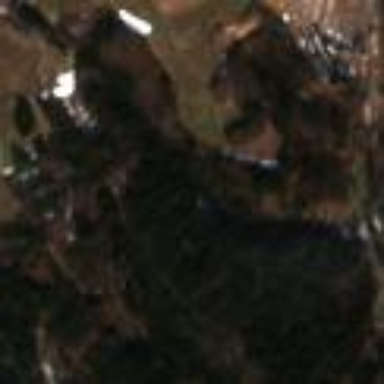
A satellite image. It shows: Forest area.